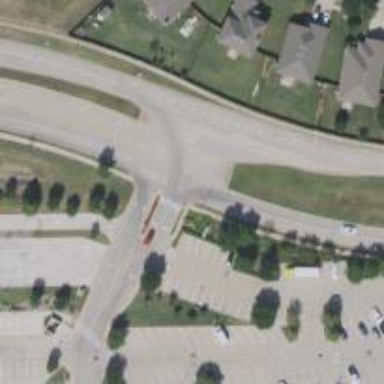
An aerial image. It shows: Unmarked road crossing.